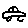
Label: car